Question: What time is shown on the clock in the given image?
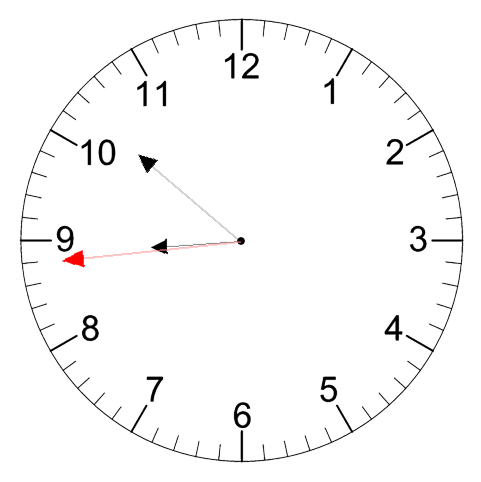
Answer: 08:51:44